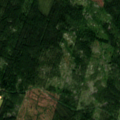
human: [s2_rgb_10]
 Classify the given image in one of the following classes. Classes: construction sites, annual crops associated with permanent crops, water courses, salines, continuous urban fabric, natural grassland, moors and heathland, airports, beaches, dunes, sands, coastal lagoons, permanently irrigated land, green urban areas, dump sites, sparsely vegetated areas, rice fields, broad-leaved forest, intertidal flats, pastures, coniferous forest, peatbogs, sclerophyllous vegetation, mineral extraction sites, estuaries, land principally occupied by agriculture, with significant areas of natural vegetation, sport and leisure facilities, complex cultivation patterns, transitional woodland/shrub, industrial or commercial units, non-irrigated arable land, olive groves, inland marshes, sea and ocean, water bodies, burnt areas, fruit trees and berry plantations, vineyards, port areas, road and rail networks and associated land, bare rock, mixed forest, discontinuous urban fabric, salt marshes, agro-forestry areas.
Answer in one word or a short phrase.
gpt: coniferous forest, mixed forest, transitional woodland/shrub